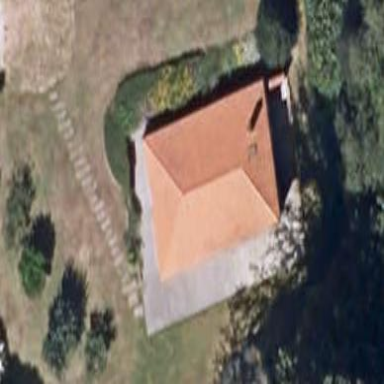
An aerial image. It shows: Simple and straightforward house.